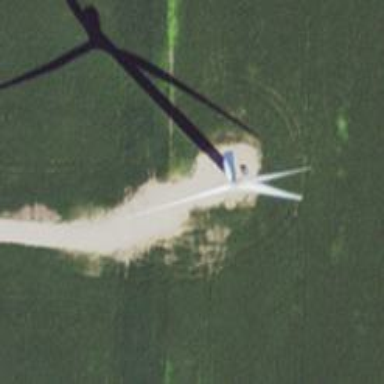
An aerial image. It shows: Wind generator in the form of horizontal axis wind turbine.